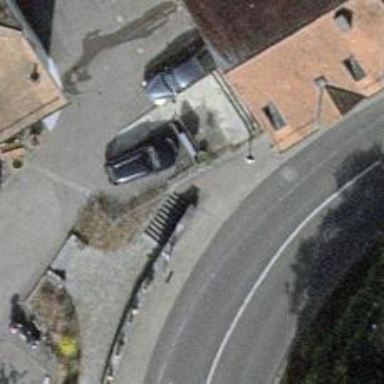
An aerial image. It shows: Road with steps.